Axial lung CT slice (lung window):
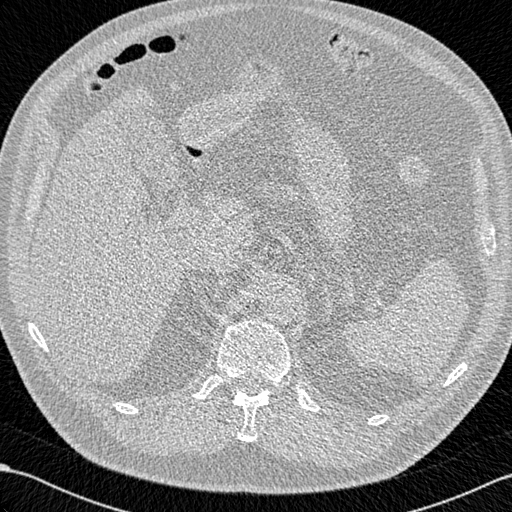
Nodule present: no